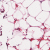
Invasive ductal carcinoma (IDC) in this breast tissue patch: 0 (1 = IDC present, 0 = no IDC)